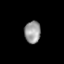
Tissue: lung
Cell type: Epithelial cells
Senescence score: 0.2287
Nuclear area (px): 351
Mean DAPI intensity: 153.718